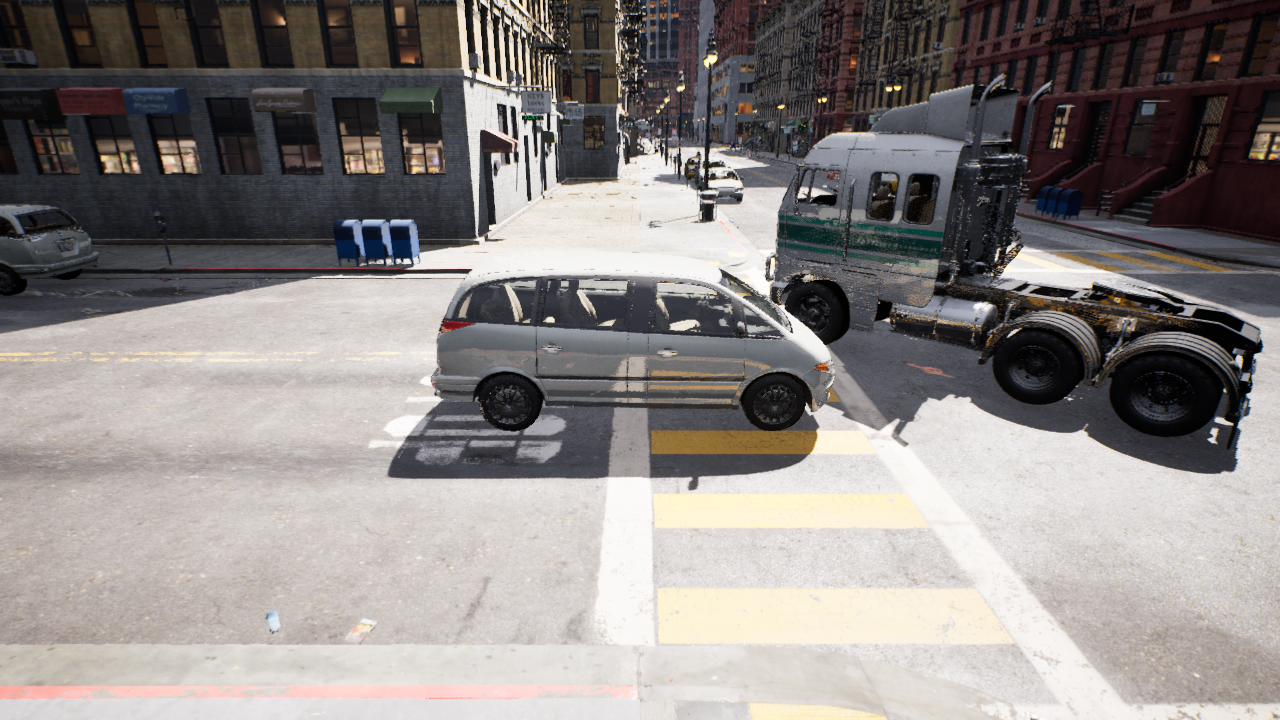
Venue: residential
Lighting: clear day
Vehicle rig: minivan